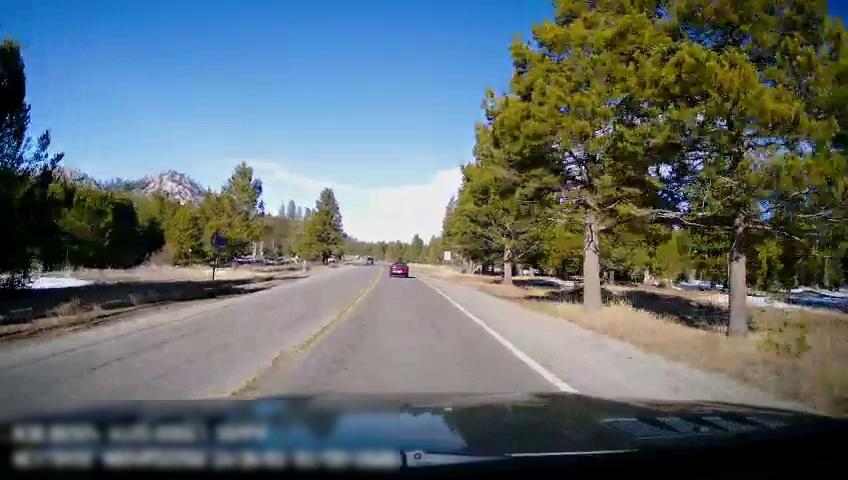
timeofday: Day
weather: Sunny
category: Drivable Space
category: Vehicles | Car
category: Lanes | Current Lane
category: Lanes | Current Lane